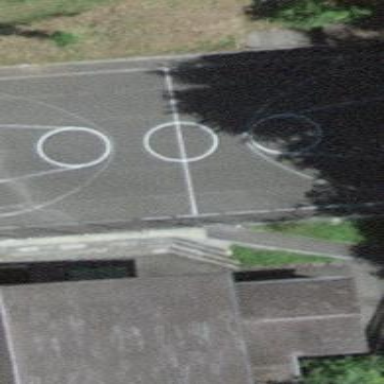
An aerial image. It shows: Concrete basketball pitch for leisure land.